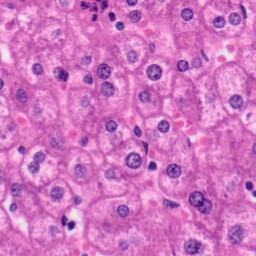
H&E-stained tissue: Liver